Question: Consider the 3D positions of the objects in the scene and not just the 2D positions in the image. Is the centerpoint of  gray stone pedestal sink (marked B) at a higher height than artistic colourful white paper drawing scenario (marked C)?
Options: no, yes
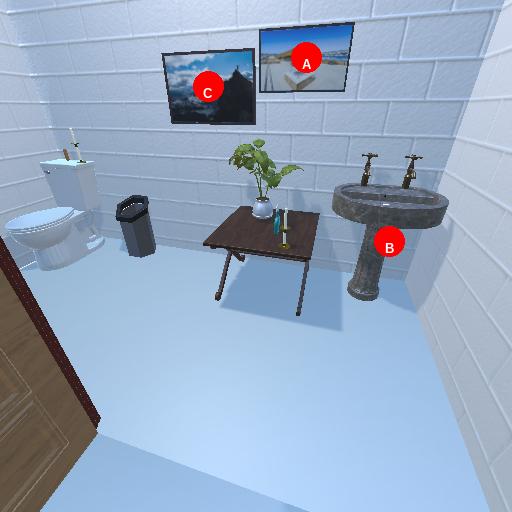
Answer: no